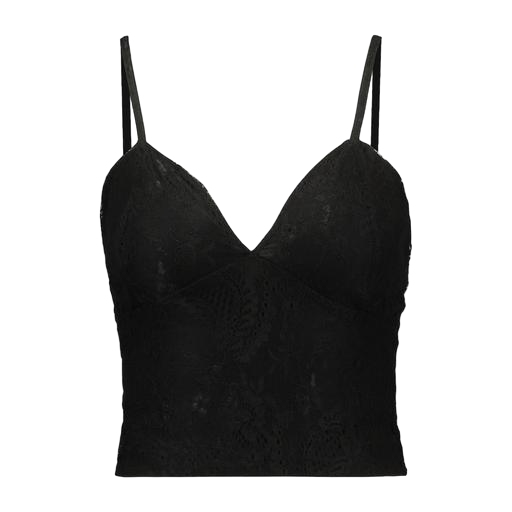
black dentelle lace-detail camisole, bralette top, black lace cami, white background